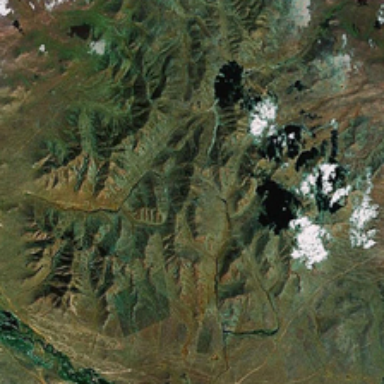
The green hills are next to each other in an unbroken line .